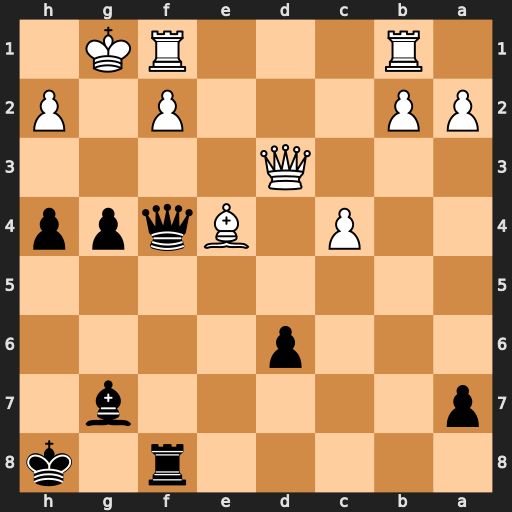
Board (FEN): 5r1k/p5b1/3p4/8/2P1Bqpp/3Q4/PP3P1P/1R3RK1
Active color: b
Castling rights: -
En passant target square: -
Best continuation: Be5 Qg3 hxg3